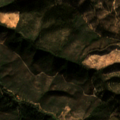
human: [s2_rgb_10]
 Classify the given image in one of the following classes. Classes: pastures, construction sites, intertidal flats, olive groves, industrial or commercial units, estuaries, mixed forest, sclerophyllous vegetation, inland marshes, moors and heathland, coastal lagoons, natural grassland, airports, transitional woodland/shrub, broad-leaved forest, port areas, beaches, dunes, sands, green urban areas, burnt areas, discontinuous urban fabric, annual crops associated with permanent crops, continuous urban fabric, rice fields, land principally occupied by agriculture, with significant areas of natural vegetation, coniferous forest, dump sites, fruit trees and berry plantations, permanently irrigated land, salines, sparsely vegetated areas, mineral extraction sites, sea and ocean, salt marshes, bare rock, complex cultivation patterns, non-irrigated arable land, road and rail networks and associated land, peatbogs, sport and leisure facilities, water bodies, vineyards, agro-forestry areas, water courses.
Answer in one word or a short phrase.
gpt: broad-leaved forest, sclerophyllous vegetation, transitional woodland/shrub